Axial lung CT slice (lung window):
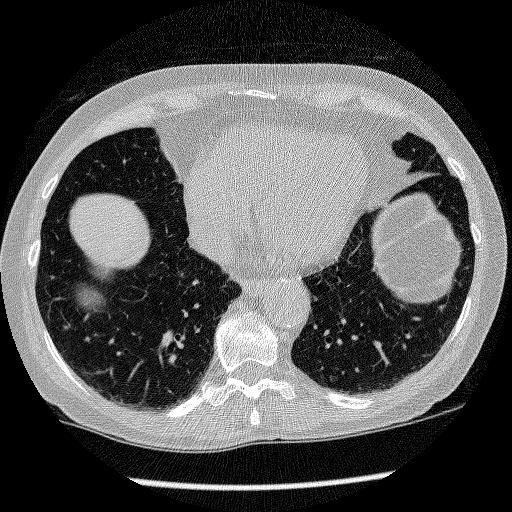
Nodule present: no